Aerial crown-view tile of a tropical tree (Barro Colorado Island, Panama), acquired 20250124:
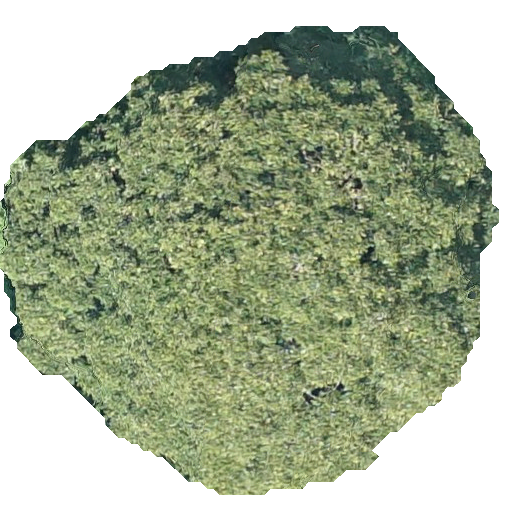
Species: Dipteryx oleifera
GBIF accepted scientific name: Dipteryx oleifera
Crown area: 255.929 m²